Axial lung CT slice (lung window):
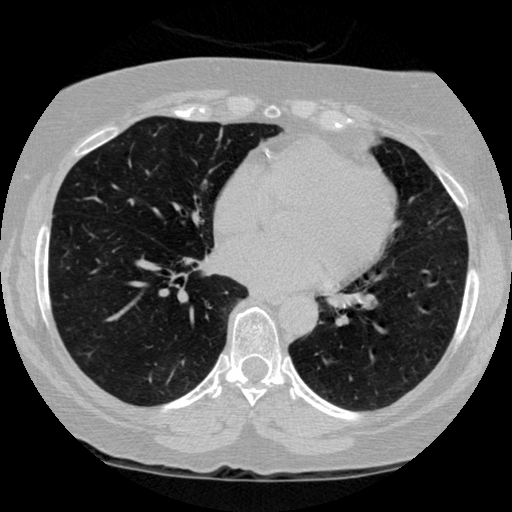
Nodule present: no